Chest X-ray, AP view. Patient: 49 years old, sex M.
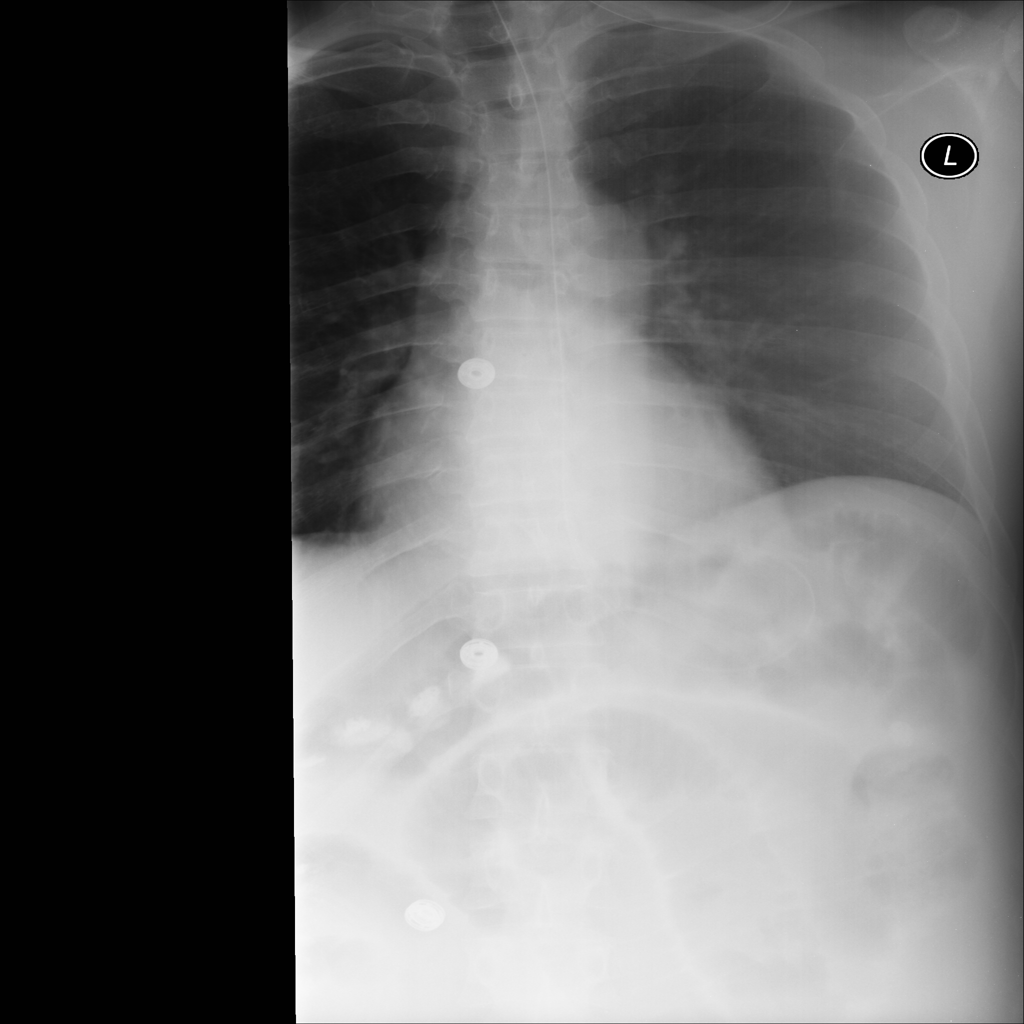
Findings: No Finding